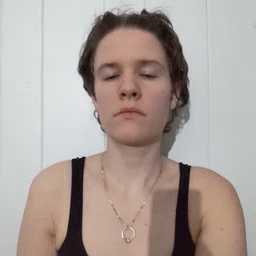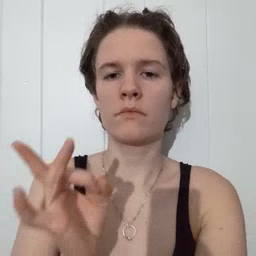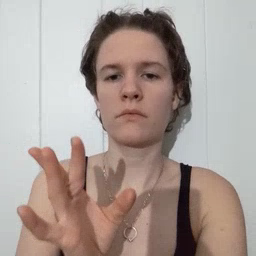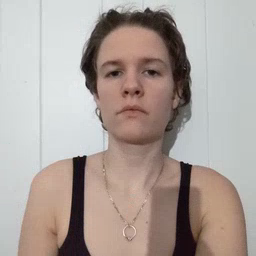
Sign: yucky